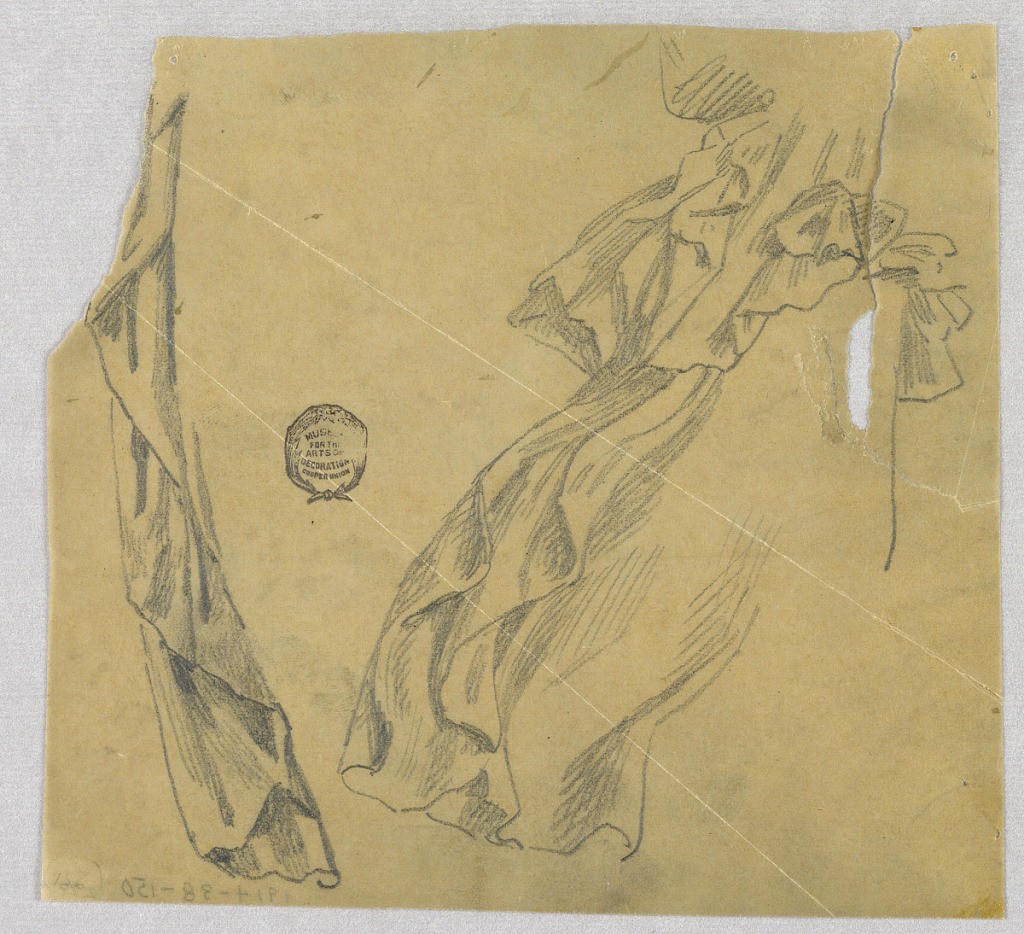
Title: Study of Drapery
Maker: Francis Augustus Lathrop, American, 1849–1909
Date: ca. 1895
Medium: Graphite on tracing paper
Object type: Drawing
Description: Drapery on a figure, right. Falling straight, left.